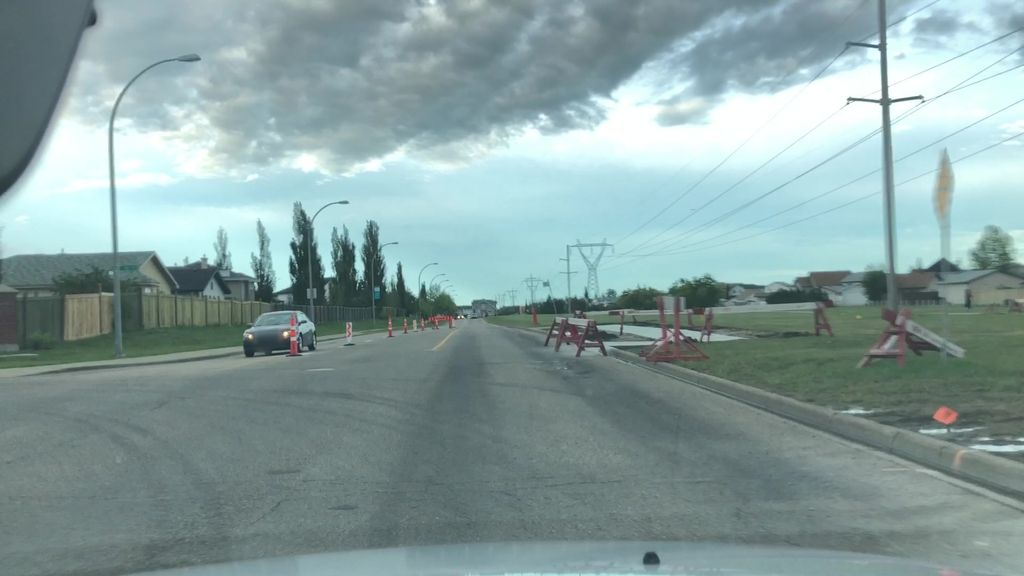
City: edmonton